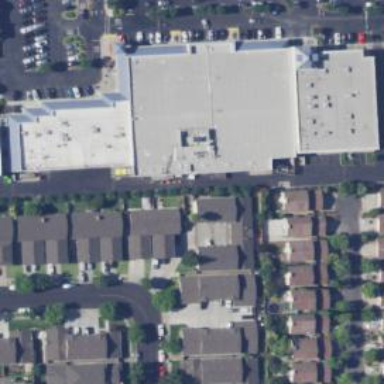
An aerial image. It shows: Retail building.